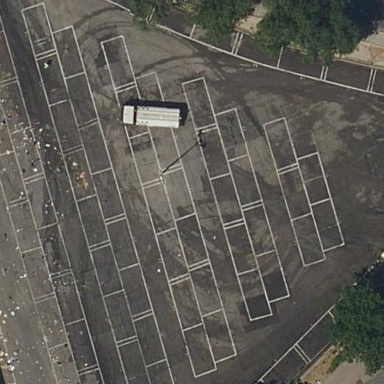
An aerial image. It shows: Parking area with surface.